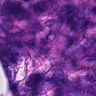
Metastatic tissue present: yes